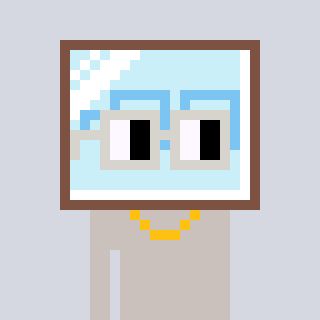
a pixel art character with square light gray glasses, a mirror-shaped head and a foggrey-colored body on a cool background